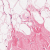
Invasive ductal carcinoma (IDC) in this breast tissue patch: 0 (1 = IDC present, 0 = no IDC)